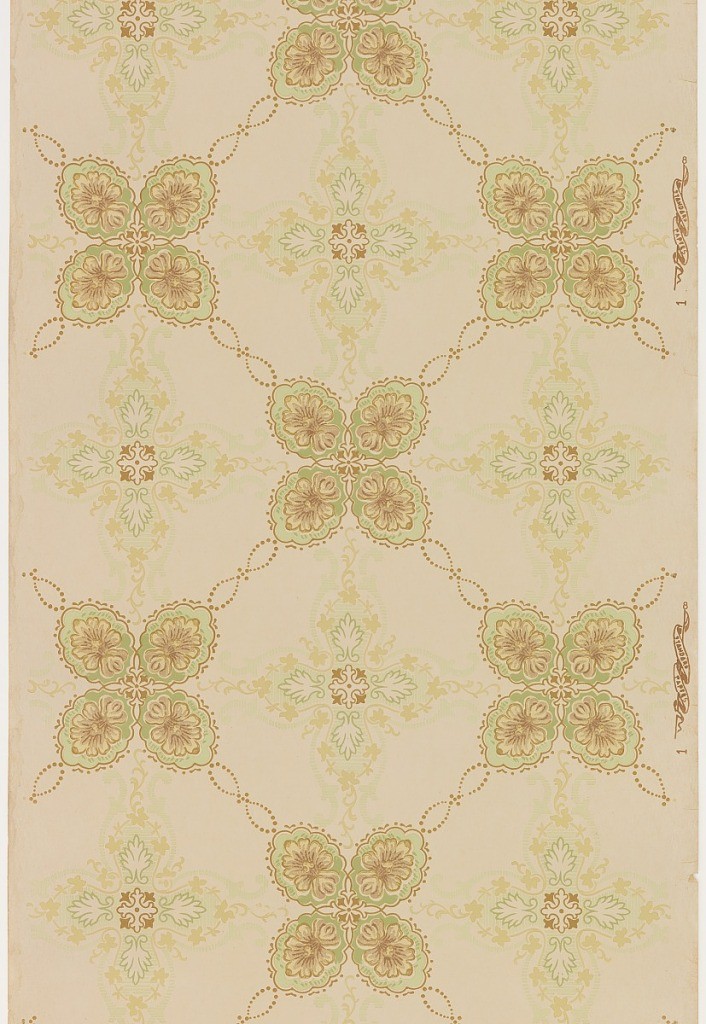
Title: Ceiling paper
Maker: Standard Wall-Paper Company, Standard Wall-Paper Company, Sandy Hill, New York
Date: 1905–1915
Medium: Machine-printed paper
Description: Trellis or grid pattern featuring alternating leaf-like quatrefoils with scalloped border and beige medallions containing radial, foliate designs. Beaded swags create the borders between quatrefoils and medallions. Printed in browns, yellows and greens on khaki ground.